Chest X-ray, PA view. Patient: 49 years old, sex F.
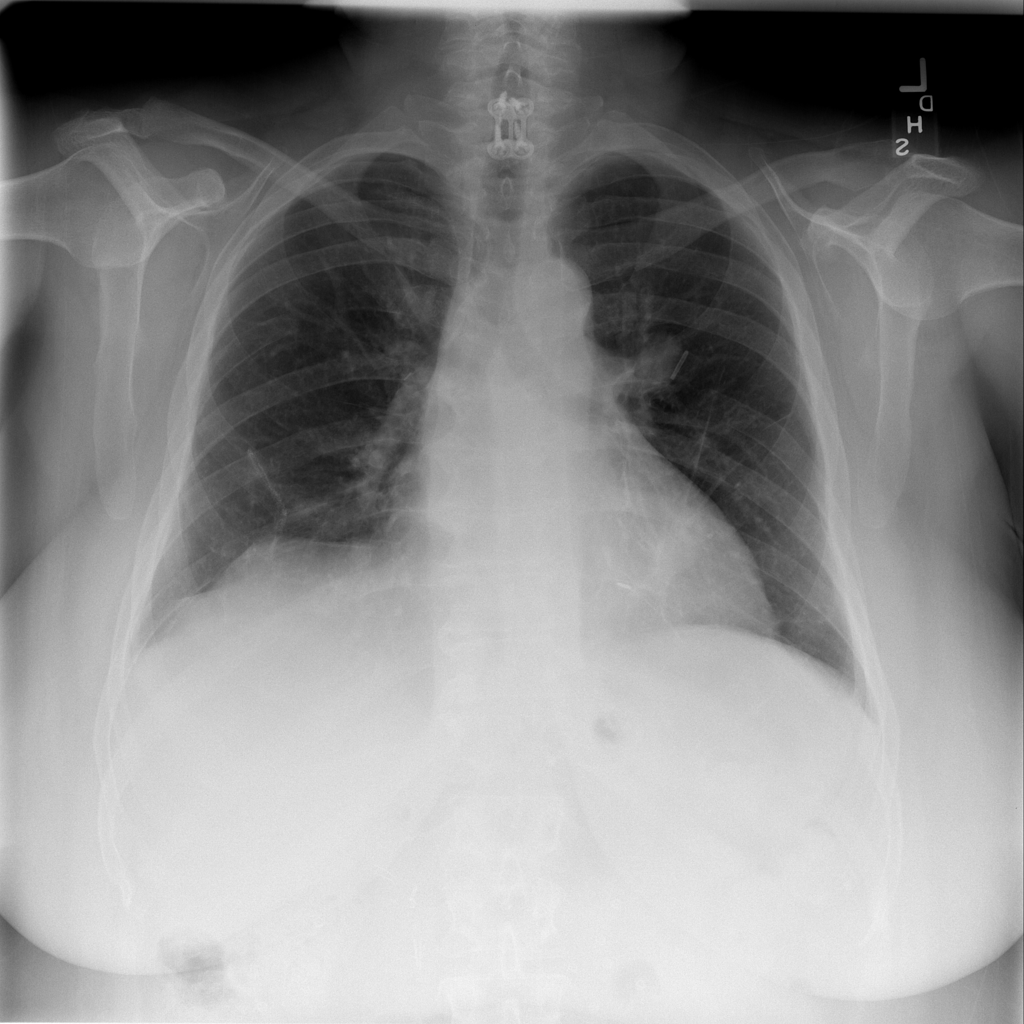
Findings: Infiltration, Nodule